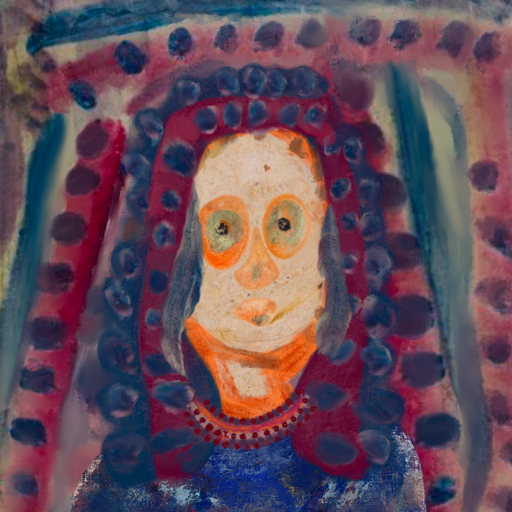
Background: HillGirl, Head And Neck Front: Rupkatha, Face Front: Childish, Bust: Irani, Hair Front: Hill_Girl, Head Accessory: Blank, Second Necklace: Blank, Necklace: Roy_Bahadur, Baby: Blank